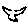
Label: bird